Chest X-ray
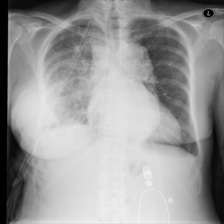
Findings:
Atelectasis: negative
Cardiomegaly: negative
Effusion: negative
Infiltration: negative
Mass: negative
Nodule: negative
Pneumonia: negative
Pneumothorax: negative
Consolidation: negative
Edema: negative
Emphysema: negative
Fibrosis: negative
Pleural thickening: negative
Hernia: negative